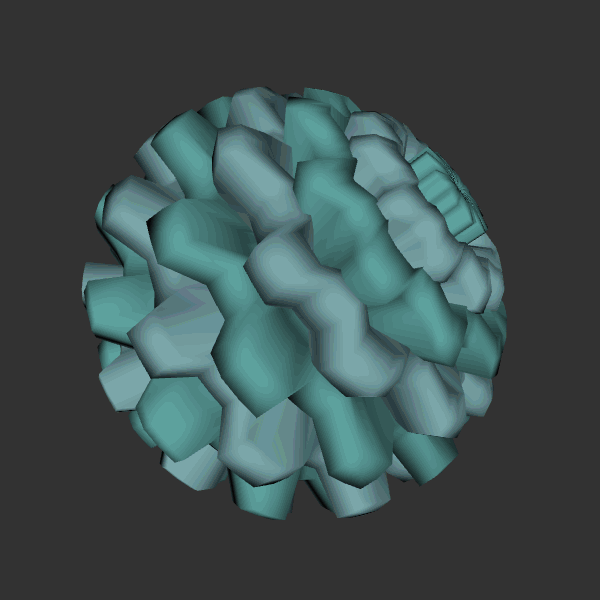
Background: dark